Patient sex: M
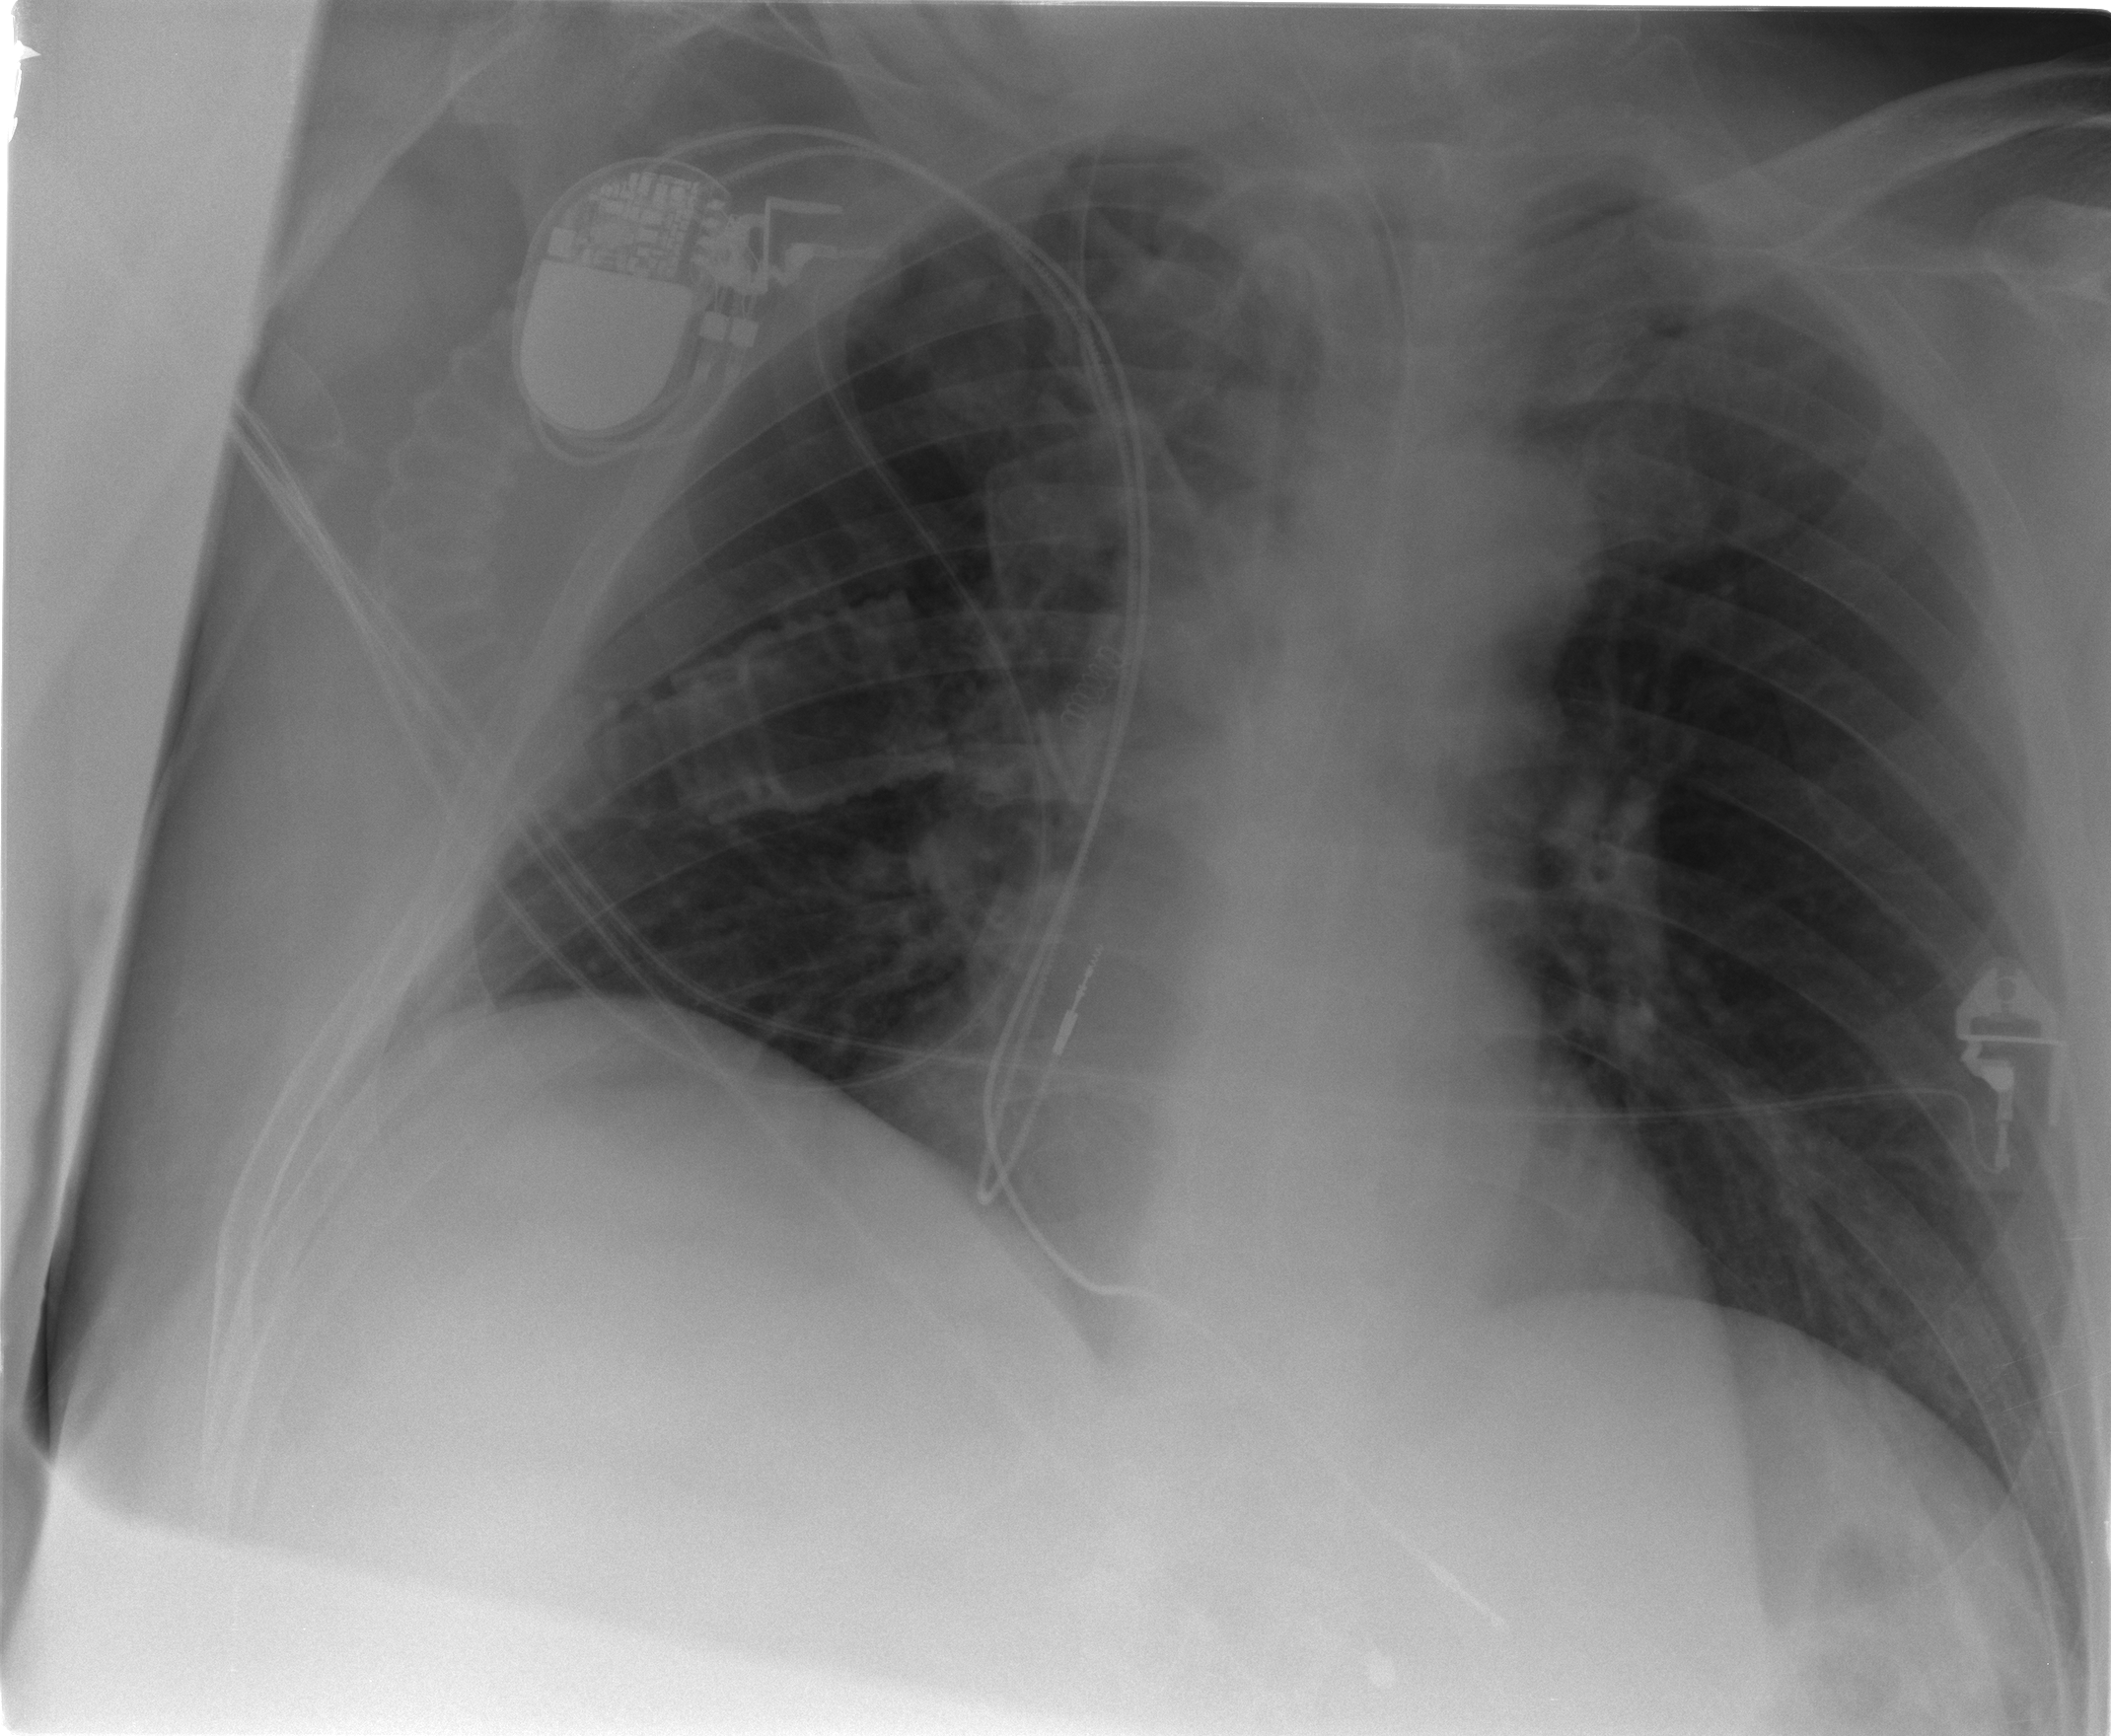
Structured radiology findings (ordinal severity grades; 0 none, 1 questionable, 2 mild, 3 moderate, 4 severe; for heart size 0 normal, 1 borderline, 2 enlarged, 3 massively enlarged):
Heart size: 2
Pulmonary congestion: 2
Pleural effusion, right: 0
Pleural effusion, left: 0
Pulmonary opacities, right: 0
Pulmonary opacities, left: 1
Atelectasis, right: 0
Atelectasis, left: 1